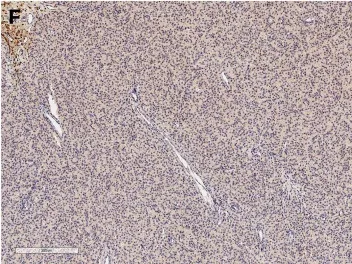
PC, material after surgery in 2023. Loss-of-expression of parafibromin.
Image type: pathology (immunostaining)